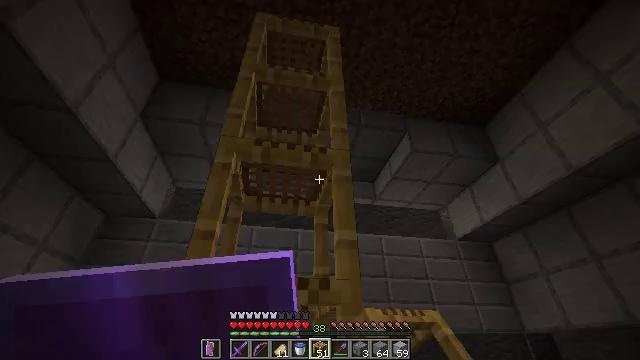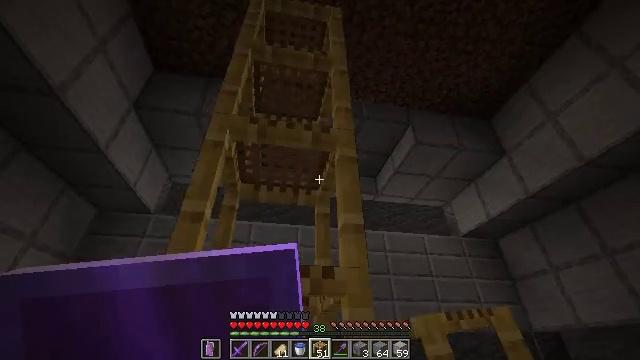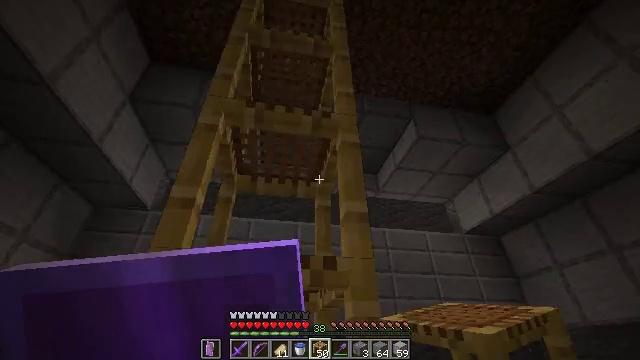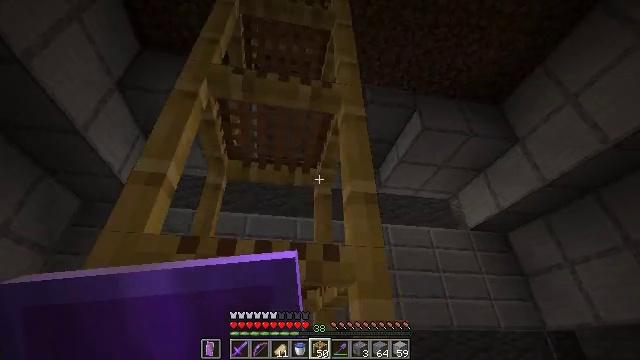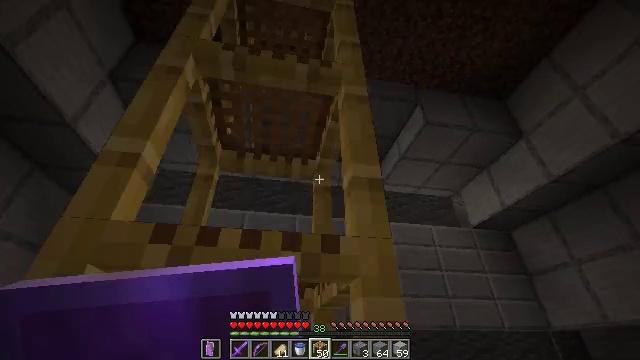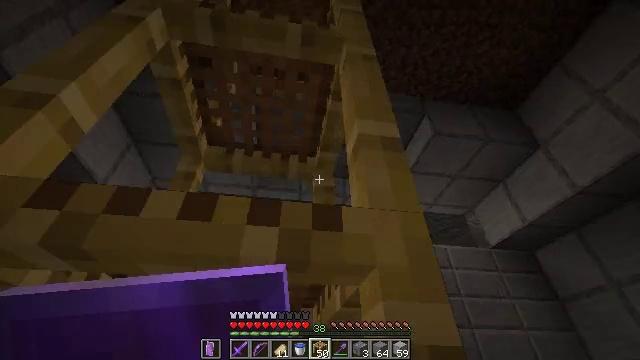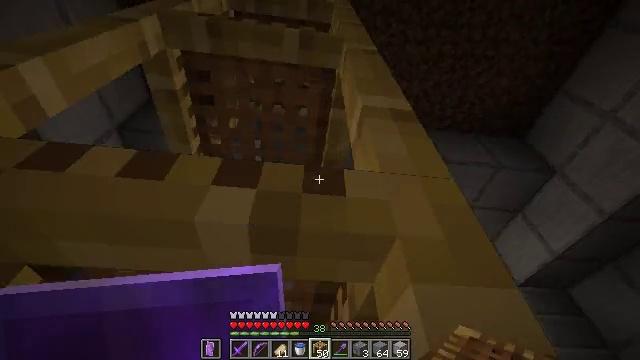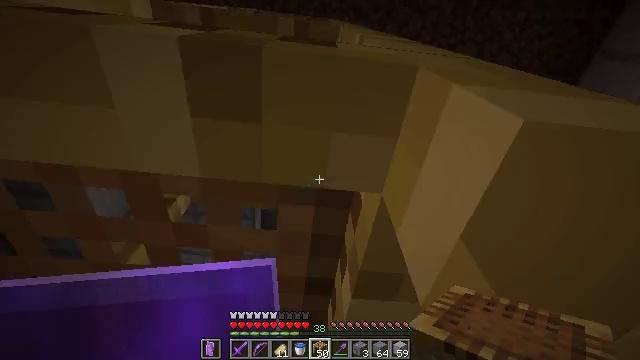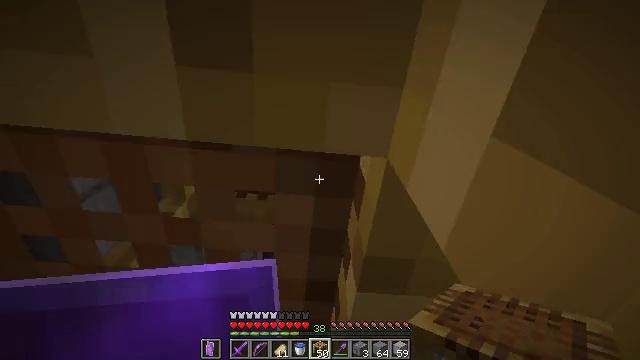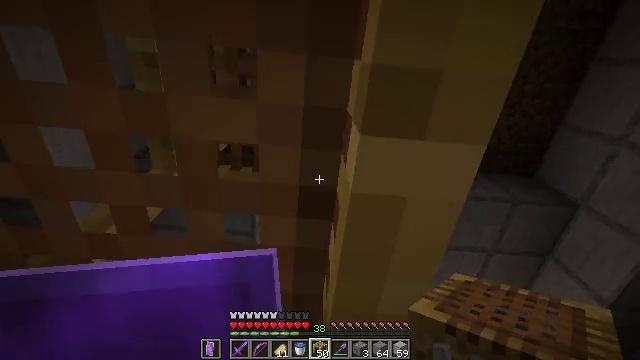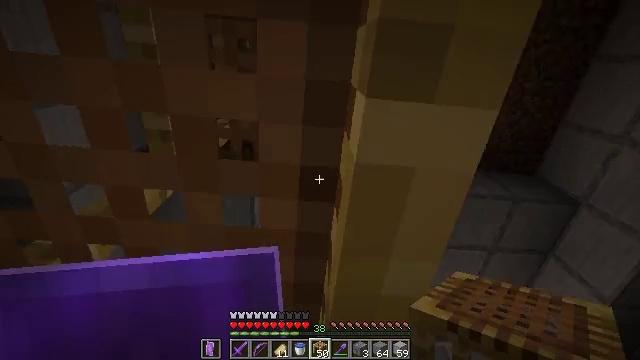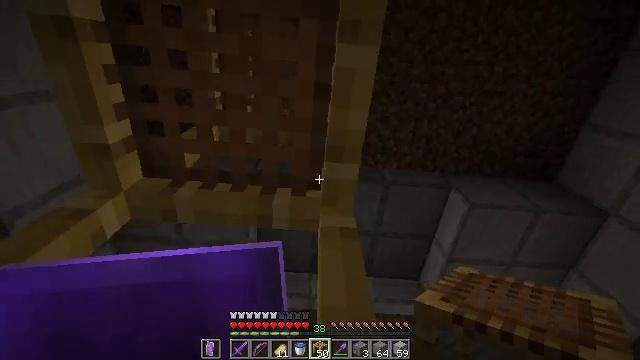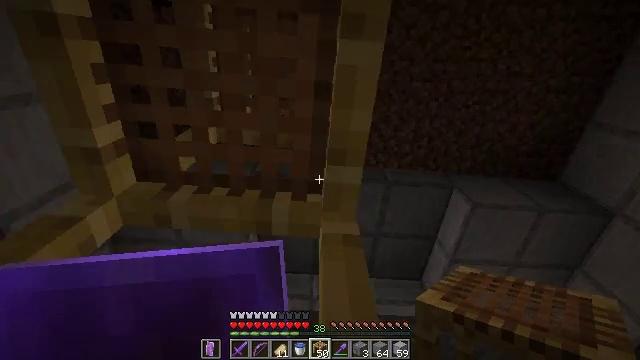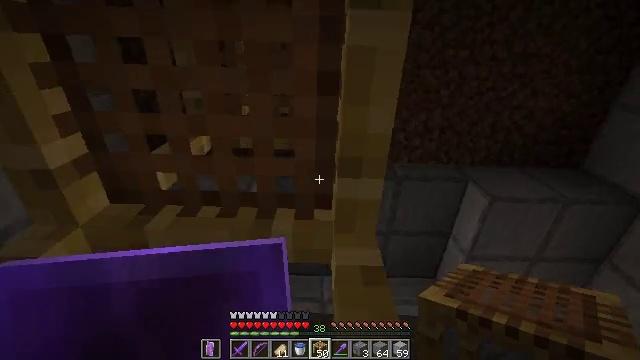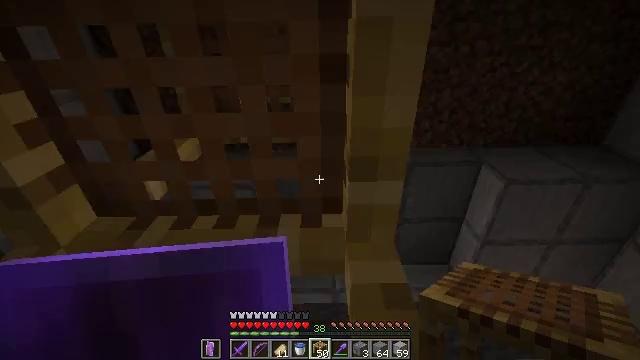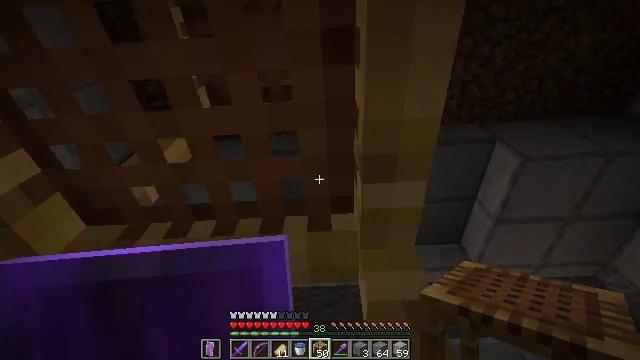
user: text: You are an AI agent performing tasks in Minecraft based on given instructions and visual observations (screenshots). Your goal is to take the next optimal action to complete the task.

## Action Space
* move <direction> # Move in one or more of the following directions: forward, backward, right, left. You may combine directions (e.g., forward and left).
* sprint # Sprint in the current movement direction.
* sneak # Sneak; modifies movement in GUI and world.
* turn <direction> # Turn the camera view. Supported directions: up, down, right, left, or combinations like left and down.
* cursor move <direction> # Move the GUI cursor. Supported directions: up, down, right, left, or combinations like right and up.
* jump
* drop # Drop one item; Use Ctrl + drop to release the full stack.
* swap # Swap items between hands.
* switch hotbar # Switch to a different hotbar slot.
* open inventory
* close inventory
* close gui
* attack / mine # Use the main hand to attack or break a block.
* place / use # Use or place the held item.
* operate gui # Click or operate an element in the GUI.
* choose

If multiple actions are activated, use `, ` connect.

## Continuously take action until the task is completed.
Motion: motion action
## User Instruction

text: Collect dirt by holding left button.
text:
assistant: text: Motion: move forward
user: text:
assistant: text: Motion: move forward
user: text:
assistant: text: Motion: move forward
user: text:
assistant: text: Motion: move forward
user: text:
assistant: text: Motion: move forward, turn left and up
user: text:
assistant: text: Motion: move forward, turn left and up
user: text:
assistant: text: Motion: move forward, turn up
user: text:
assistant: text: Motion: move forward, turn up
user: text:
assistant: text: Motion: turn up
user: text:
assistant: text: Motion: no_op
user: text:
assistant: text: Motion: jump
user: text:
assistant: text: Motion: jump
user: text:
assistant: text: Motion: turn left and down, jump
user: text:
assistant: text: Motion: turn left and down, jump
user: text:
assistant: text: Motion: turn left and down, jump
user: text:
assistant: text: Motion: turn left and down, jump
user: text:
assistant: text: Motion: turn down, jump
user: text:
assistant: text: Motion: turn left and down, jump
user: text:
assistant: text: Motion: turn left and down, jump
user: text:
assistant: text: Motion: turn left and down, jump
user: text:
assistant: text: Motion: turn left and down, jump
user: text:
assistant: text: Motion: turn down, jump
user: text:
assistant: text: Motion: turn down, jump
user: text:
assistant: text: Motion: jump
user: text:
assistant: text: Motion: jump
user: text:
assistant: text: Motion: jump
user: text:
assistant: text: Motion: turn down, jump
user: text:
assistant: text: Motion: turn left and down, jump
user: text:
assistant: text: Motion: turn left and down, jump
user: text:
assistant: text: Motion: jump